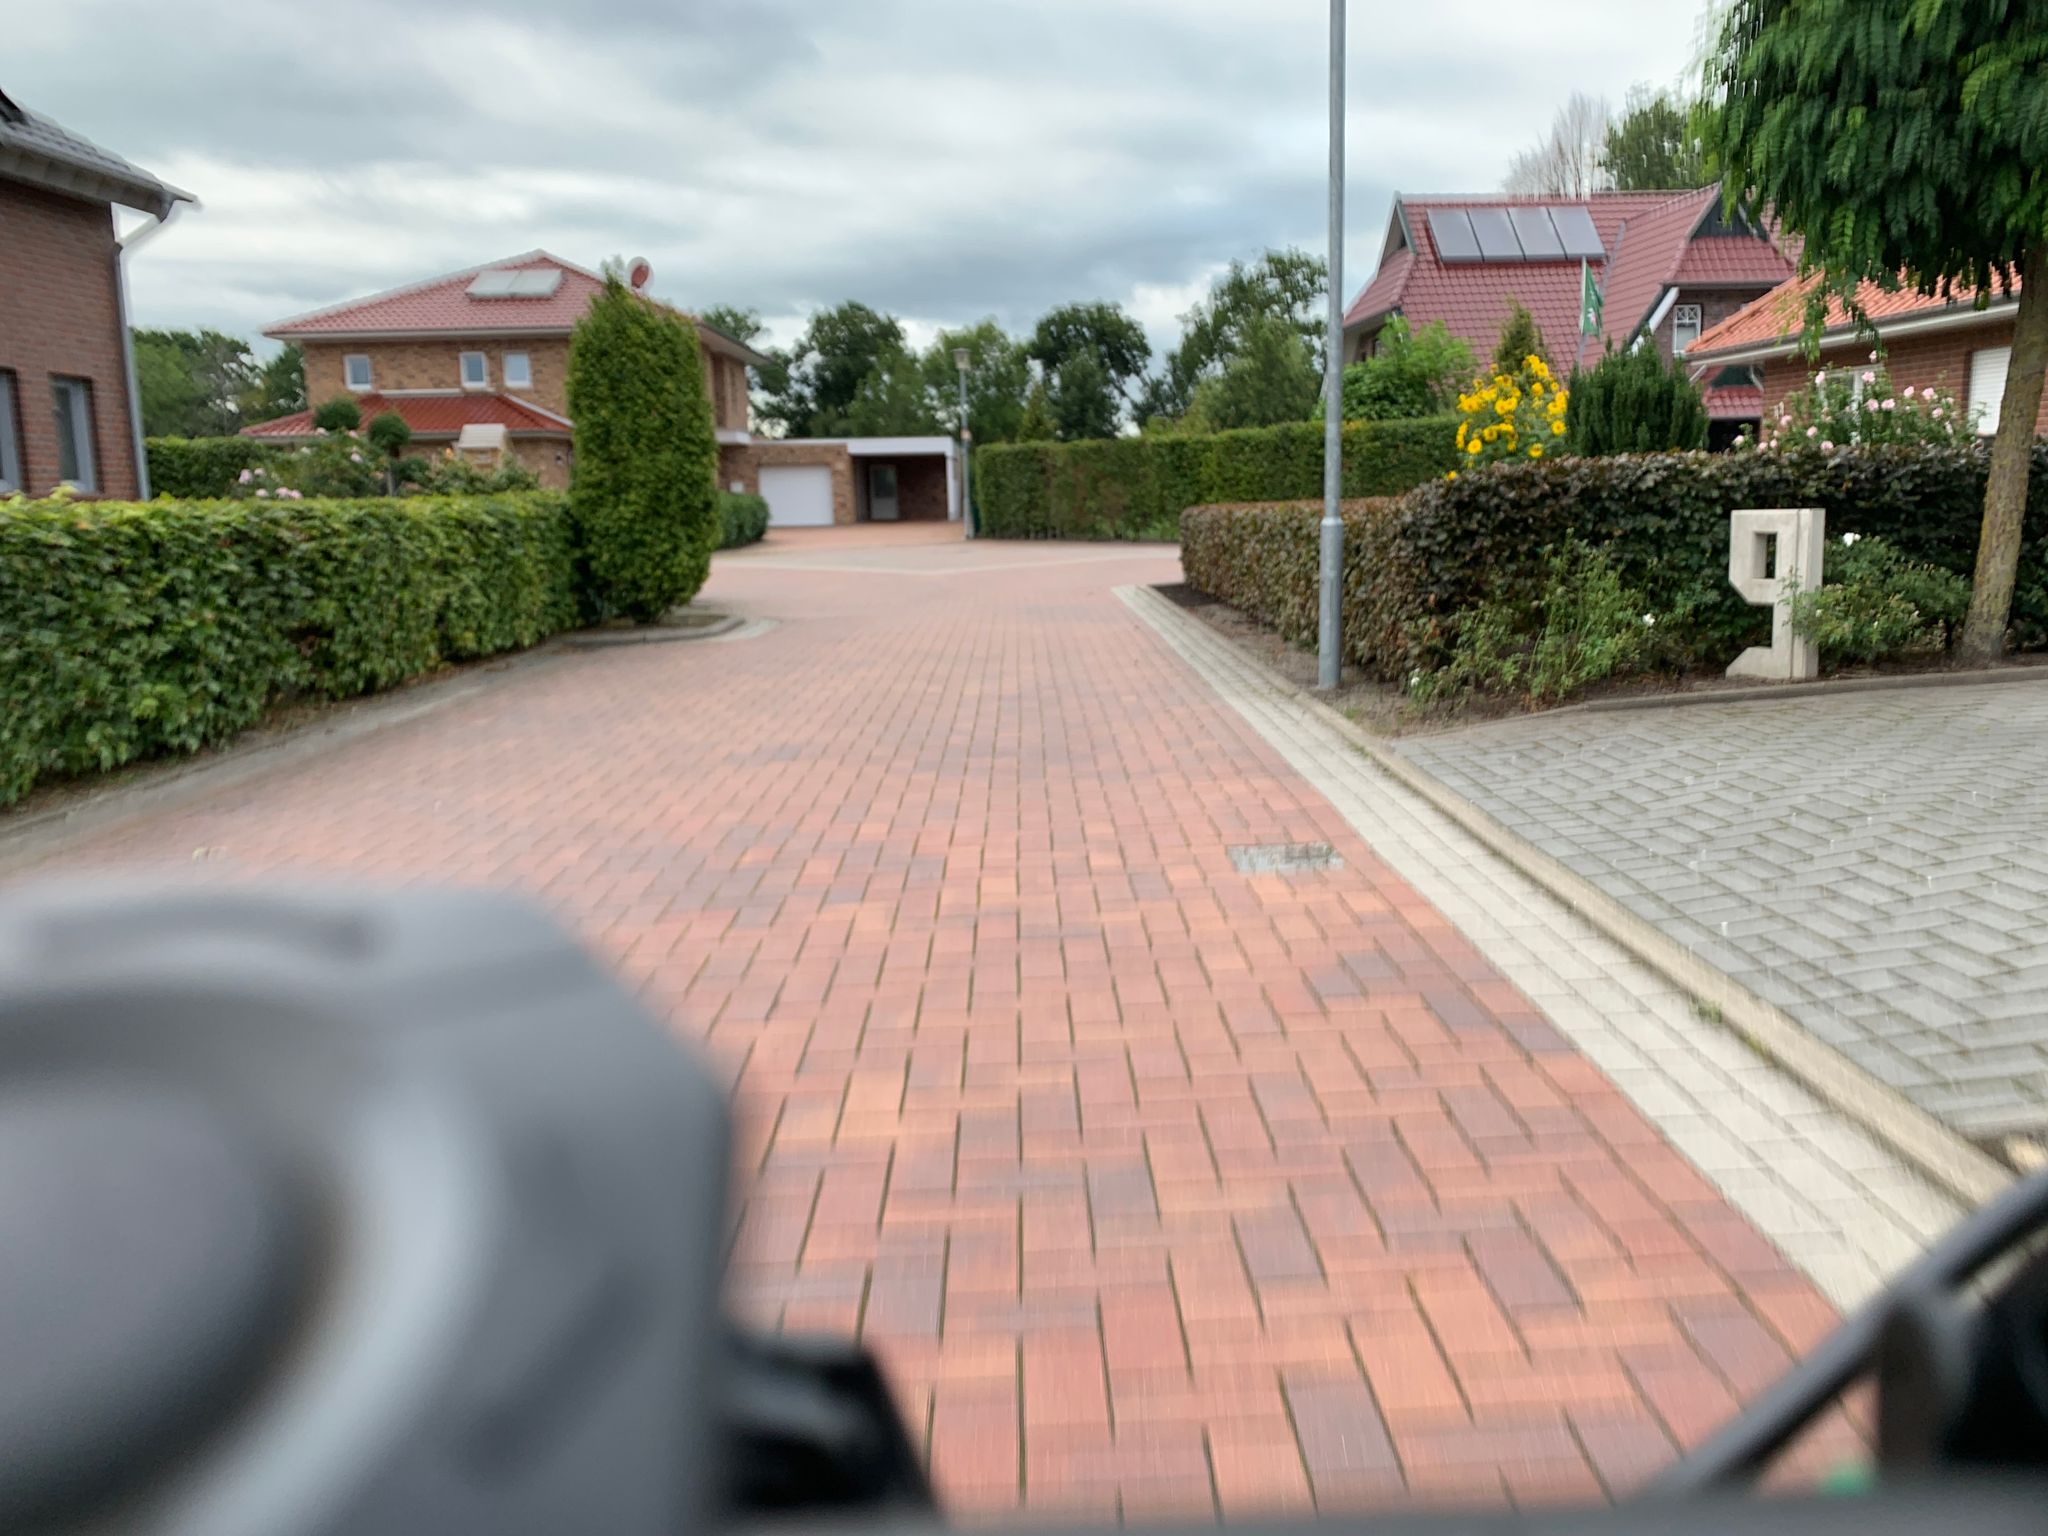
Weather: cloudy
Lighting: day
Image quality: good
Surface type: walking surface
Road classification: living_street, path
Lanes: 1
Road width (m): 1.5
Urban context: semi-dense urban cluster
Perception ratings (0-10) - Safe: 9.03, Lively: 7.86, Beautiful: 9.62, Boring: 6.76, Depressing: 0.79, Wealthy: 8.73